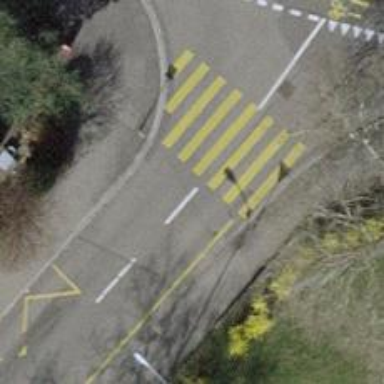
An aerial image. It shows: Uncontrolled zebra crossing on the road.